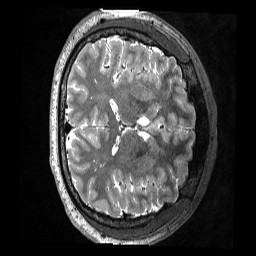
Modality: T2w
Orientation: axial